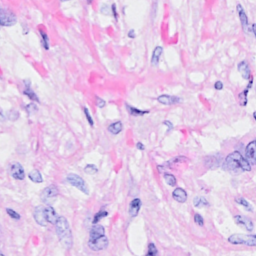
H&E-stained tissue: Breast